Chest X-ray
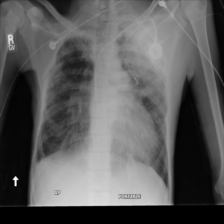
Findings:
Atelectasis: negative
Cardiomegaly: negative
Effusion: negative
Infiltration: negative
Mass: positive
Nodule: negative
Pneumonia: negative
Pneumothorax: negative
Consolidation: negative
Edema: negative
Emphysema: positive
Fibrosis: positive
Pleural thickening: negative
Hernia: negative